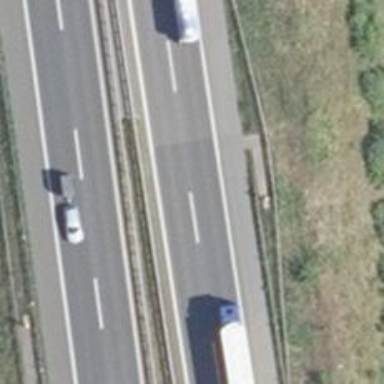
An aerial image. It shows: Asphalt motorway with embankment.